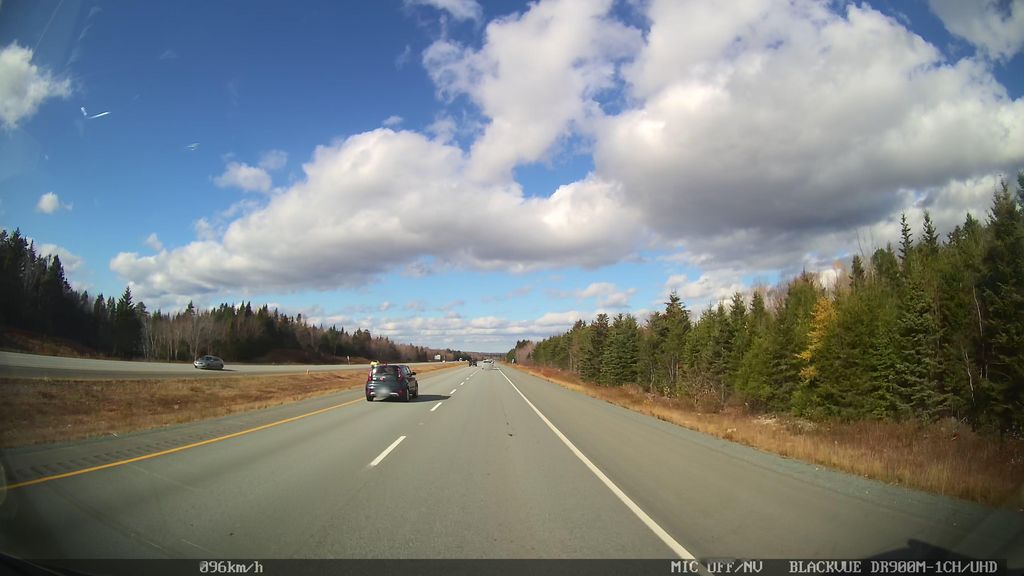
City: halifax